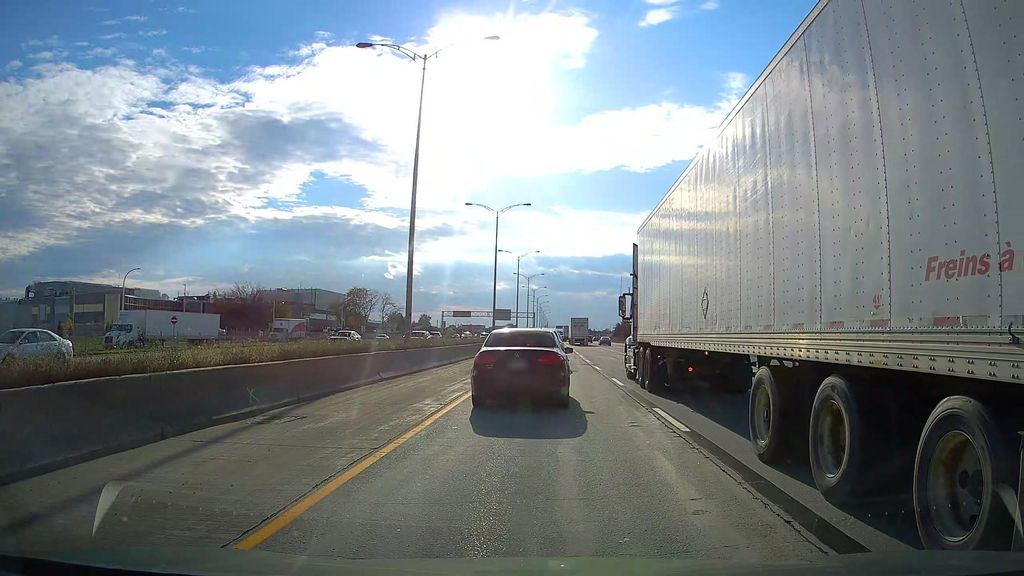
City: montreal